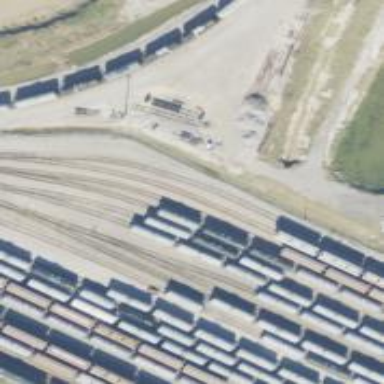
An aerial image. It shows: Railway spur service.